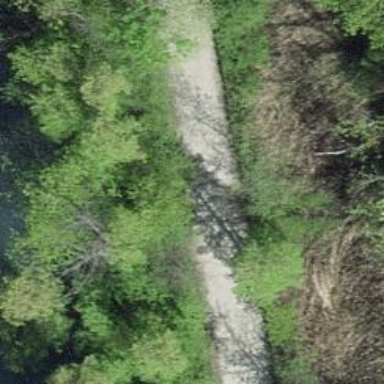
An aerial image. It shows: Path with fine gravel surface.